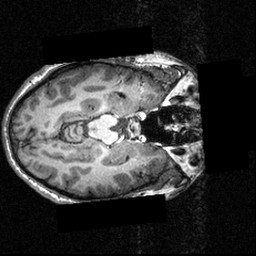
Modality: T1w
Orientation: axial
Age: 21
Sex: male
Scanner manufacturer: siemens
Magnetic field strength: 3.951 T
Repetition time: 1.5 s
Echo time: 0.00335 s